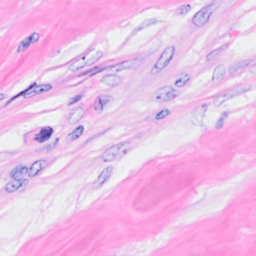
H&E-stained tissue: Breast